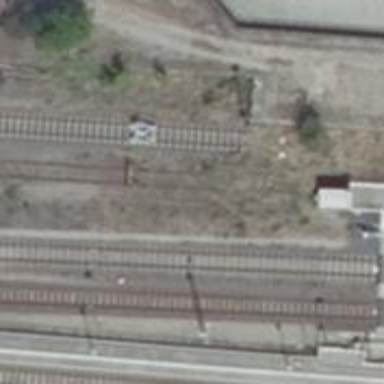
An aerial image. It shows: Railway siding for service.